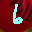
Label: 6